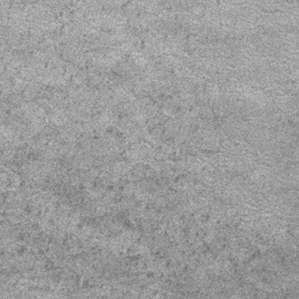
Label: frost